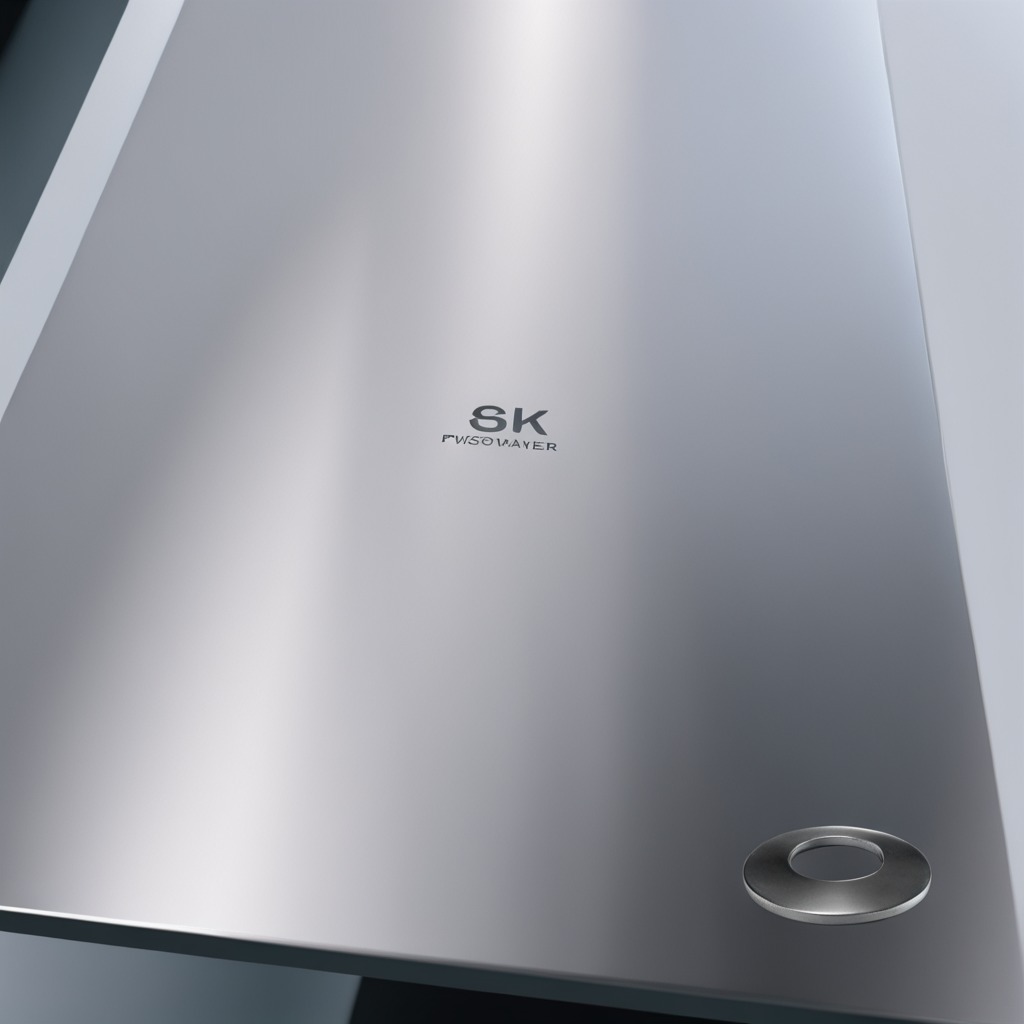
A flat metal washer is lying on a stainless steel table.